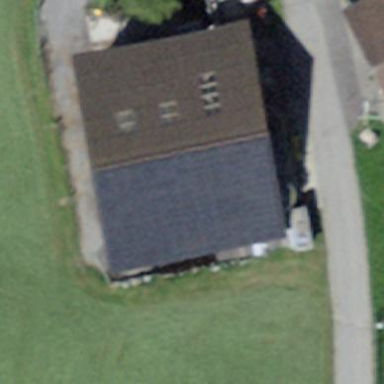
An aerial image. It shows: Barn.